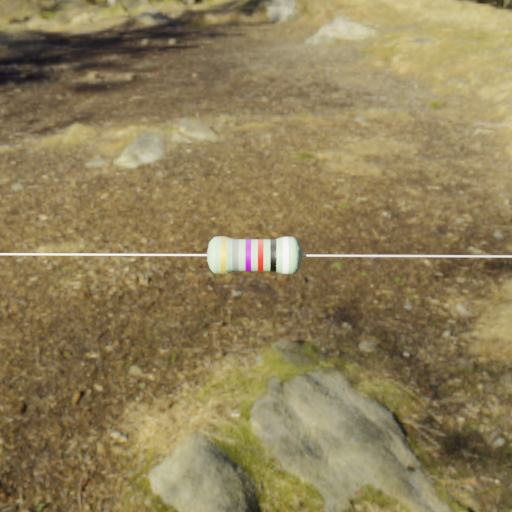
Resistor colour bands (in order): gold, gray, violet, red, black, white